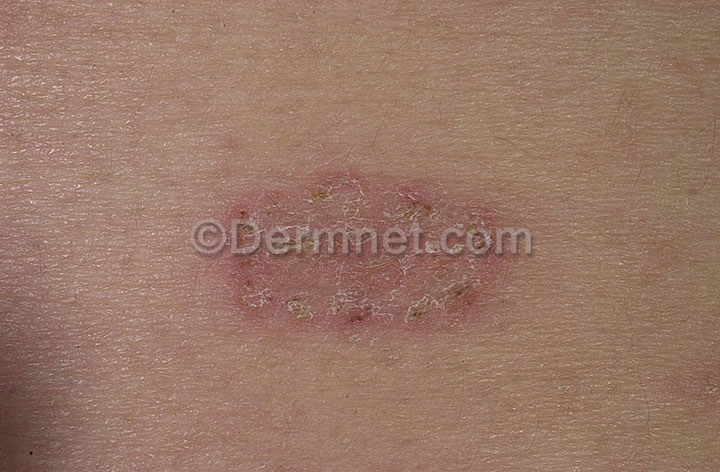
Disease: Eczema Photos